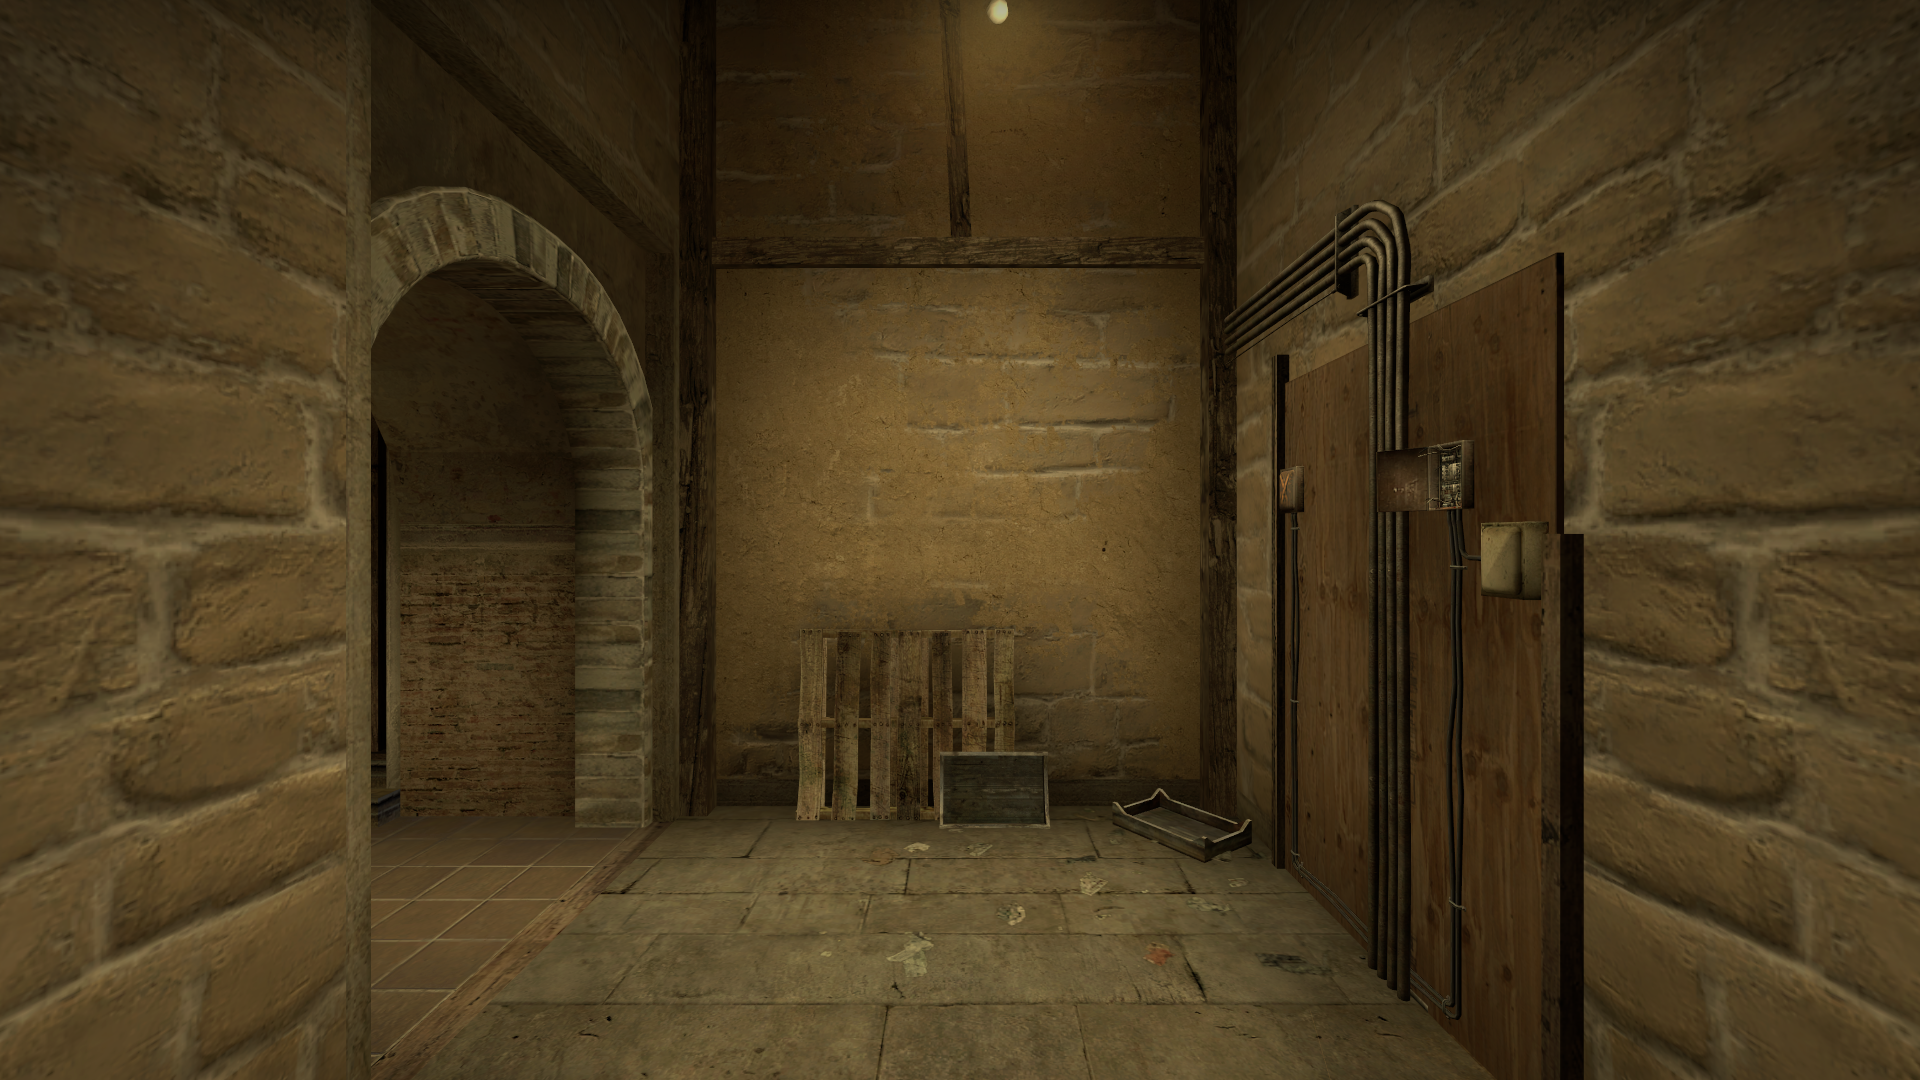
Map: de_mirage